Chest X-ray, AP view. Patient: 67 years old, sex M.
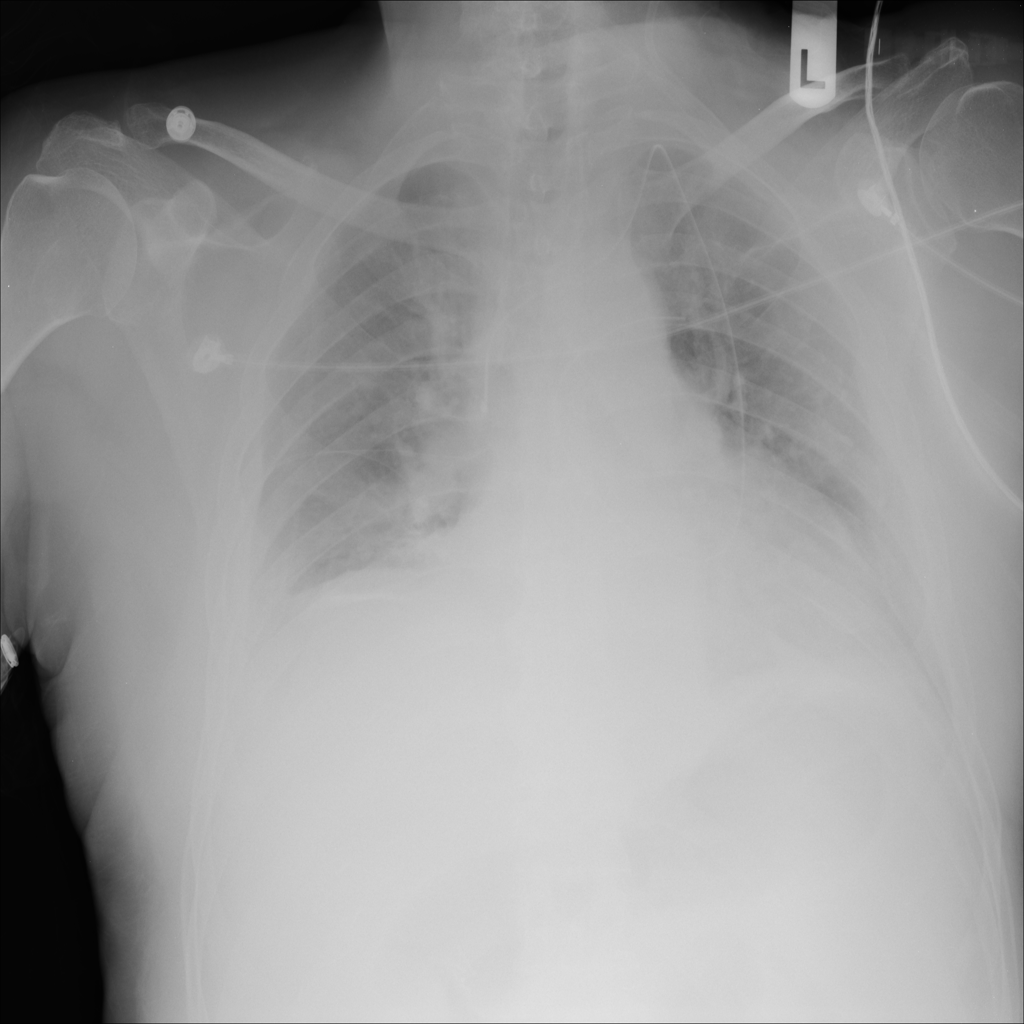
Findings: Cardiomegaly, Infiltration, Pleural_Thickening